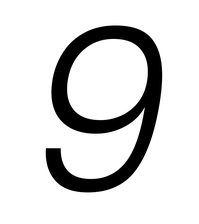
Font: Poppins-LightItalic